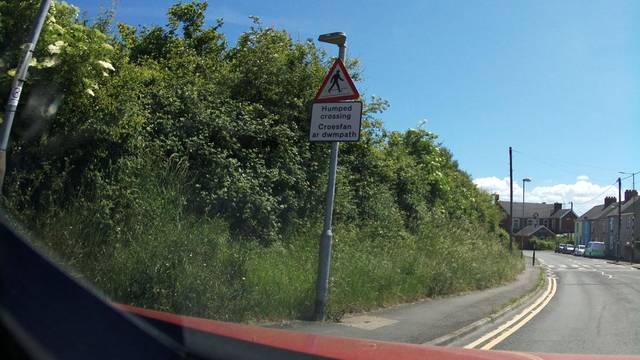
Region: United Kingdom
Coordinates: 51.586, -2.783